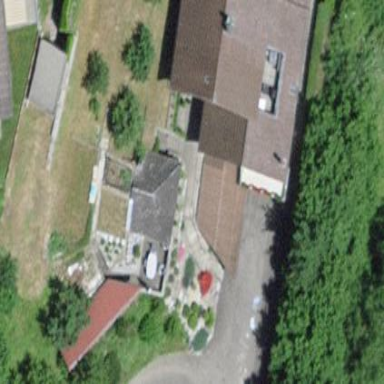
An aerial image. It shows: Residential building.